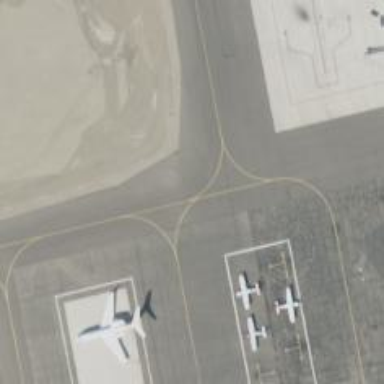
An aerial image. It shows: Image of taxiway at airport.